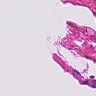
Metastatic tissue present: no